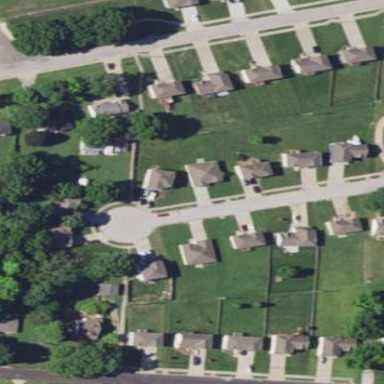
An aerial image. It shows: Residential area composed of single-family homes.